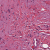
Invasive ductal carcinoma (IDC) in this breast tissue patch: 1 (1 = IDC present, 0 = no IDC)